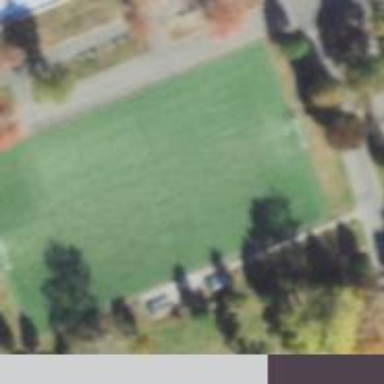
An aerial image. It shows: Soccer pitch designated for leisure and sports activities.